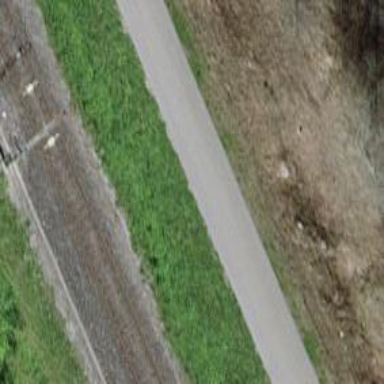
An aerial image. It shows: Asphalt cycleway.